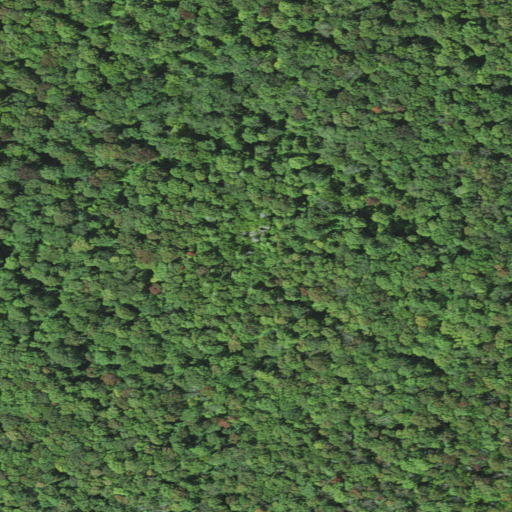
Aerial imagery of mountain in West Virginia named Green Mountain containing deciduous forest, mixed forest, and evergreen forest